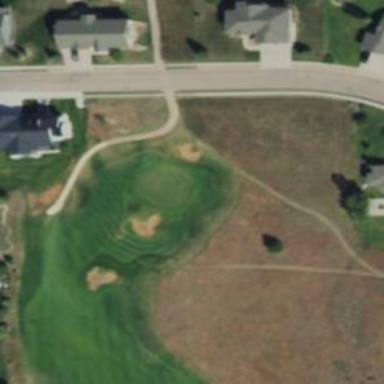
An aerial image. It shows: Service road designated as golf cart path.